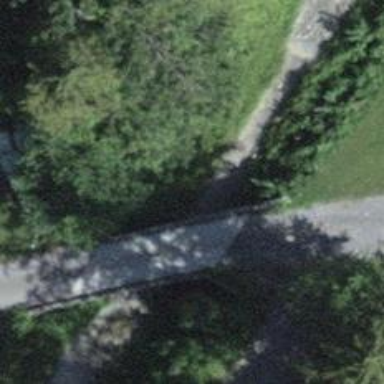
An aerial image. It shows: Culvert tunnel.